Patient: sex F, age 31
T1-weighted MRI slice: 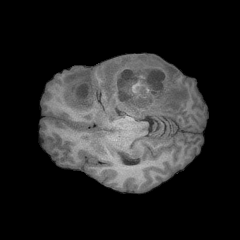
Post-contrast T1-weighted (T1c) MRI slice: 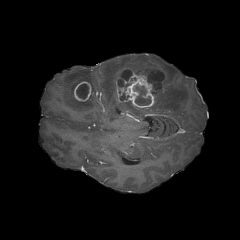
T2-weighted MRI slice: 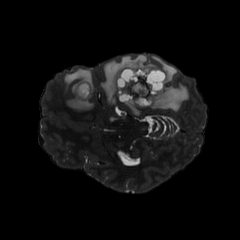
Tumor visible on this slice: yes
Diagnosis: Glioblastoma, IDH-wildtype
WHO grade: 4